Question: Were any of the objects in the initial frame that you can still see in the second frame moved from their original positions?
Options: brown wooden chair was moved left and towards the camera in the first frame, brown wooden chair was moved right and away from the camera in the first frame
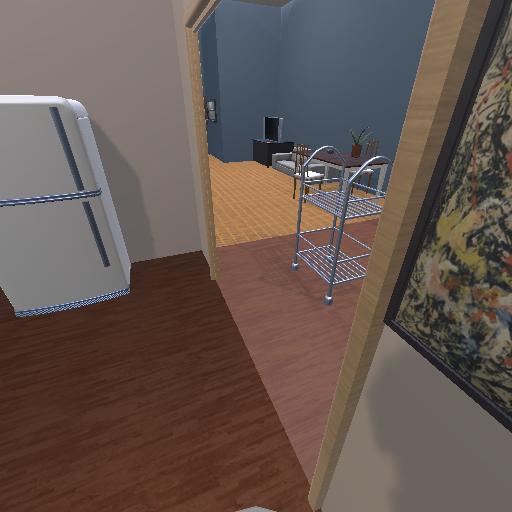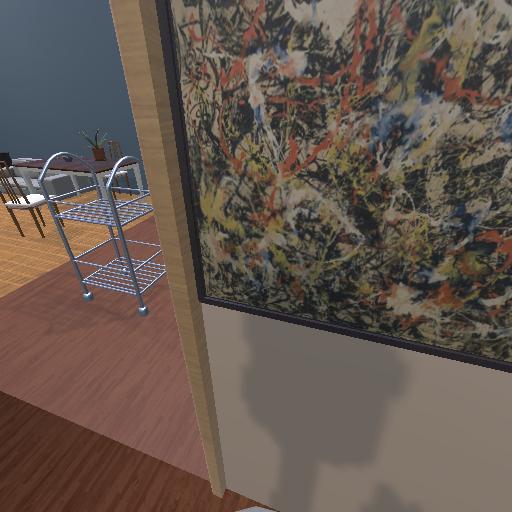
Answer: brown wooden chair was moved left and towards the camera in the first frame